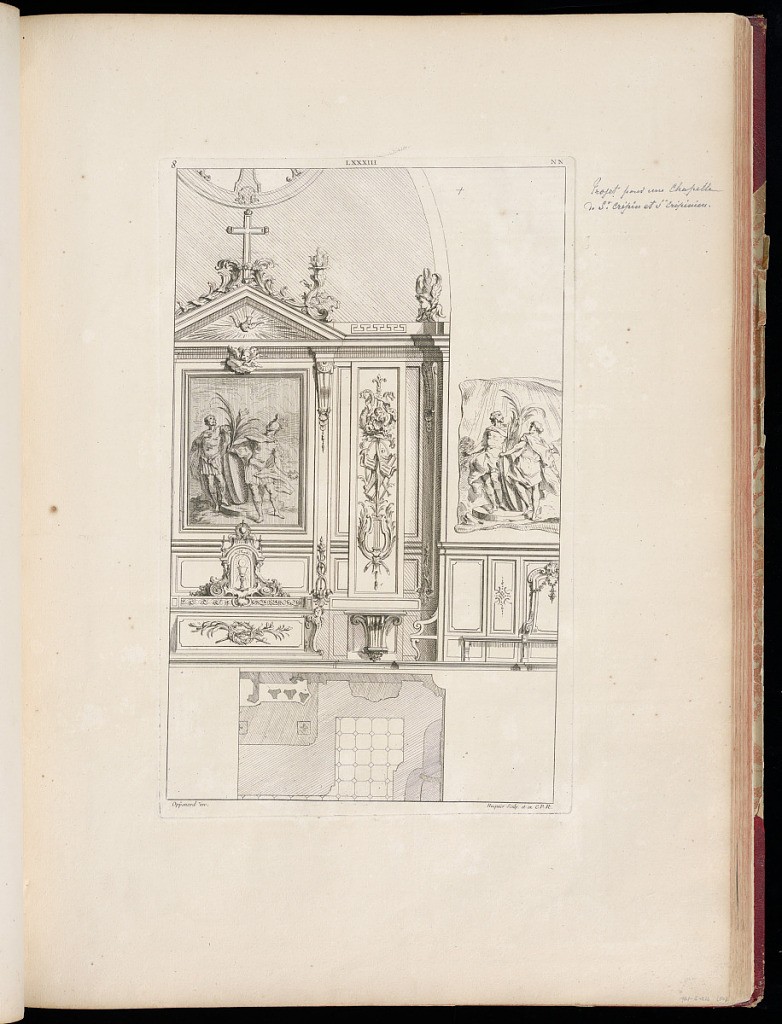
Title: Design for an Altar
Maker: Gilles-Marie Oppenord, French, 1672–1742
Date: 1749-1761
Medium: Etching and engraving on laid paper
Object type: Bound print
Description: Plan and elevation of an altar. The base of the altar is carved with a crown of thorns and foliage; above the base if a carved cartouche with an image of a chalice. In the center of the altar is a rectangular painting, of what appears to be a Christian martyr and Roman soldier. The pediment of the altar has a dove carved in the center; the pediment is topped by scrolling acanthus leaves and a cross. The plate is signed and numbered, and a graphite inscription at the right side of the page indicates that this was for a Chapel dedicated to St. Crépien and St. Crépinien.